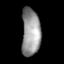
Tissue: lung
Cell type: Fibroblasts
Senescence score: 0.5855
Nuclear area (px): 869
Mean DAPI intensity: 150.275